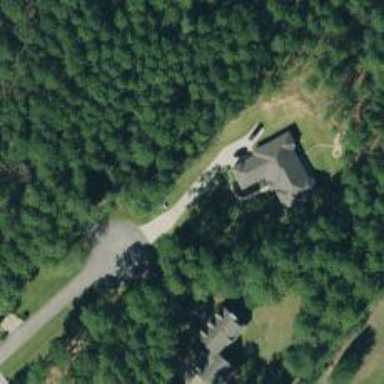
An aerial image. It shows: Driveway.